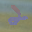
Label: 2